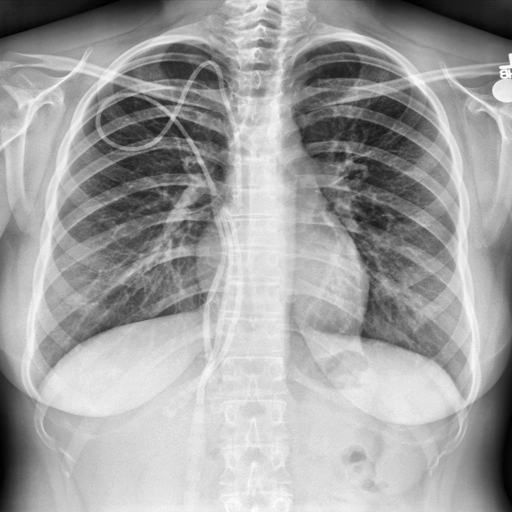
Finding: NORMAL